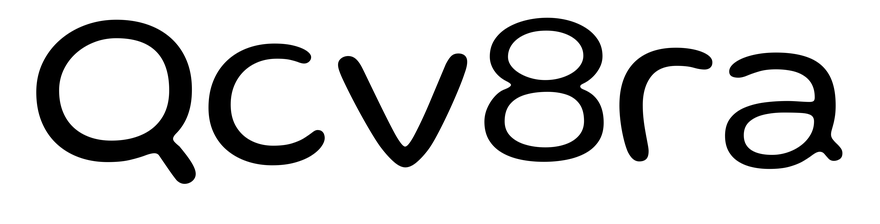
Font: Gluten_Light